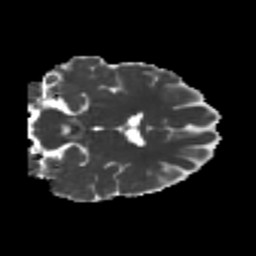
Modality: MD
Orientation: coronal
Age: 25
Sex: male
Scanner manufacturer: siemens
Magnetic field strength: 3 T
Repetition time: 3.5 s
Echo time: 0.104 s